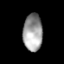
Tissue: lung
Cell type: Myeloid cells
Senescence score: 0.1819
Nuclear area (px): 705
Mean DAPI intensity: 157.905